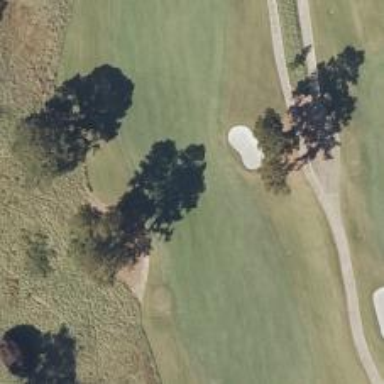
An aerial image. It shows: View of golf hole.